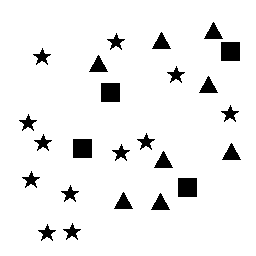
Squares: 4
Triangles: 8
Stars: 12
Total shapes: 24